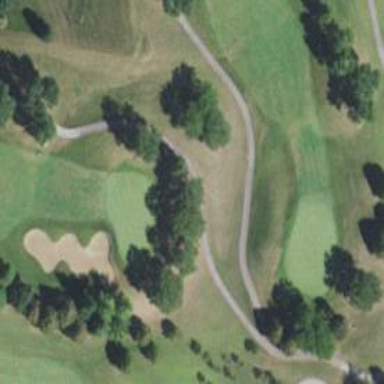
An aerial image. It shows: View of golf hole.